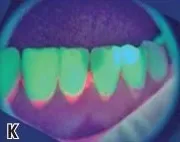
Clinical and fluorescence images referring to consultations: initial, follow-up with 15 and 30 days. ; Presence in the initial consultation of reddish fluorescence in cervical from 31 to 43 and interproximal between 31 and 41.
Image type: radiology (pet)